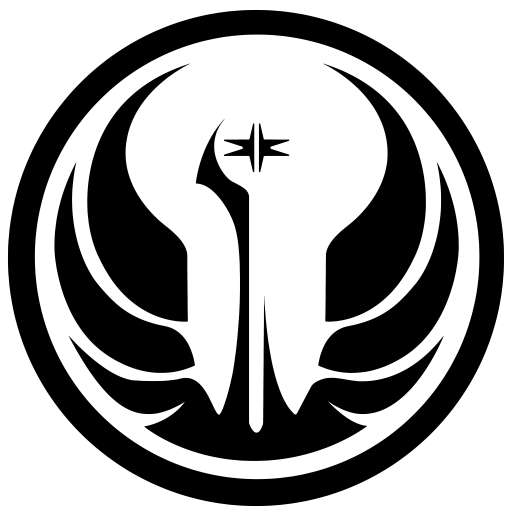
Tags: icon, FontAwesome, fa-icon, brand, old, republic